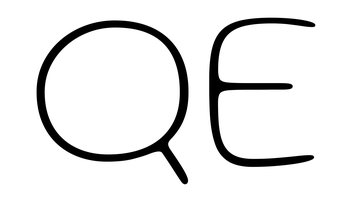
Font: Gluten_Thin